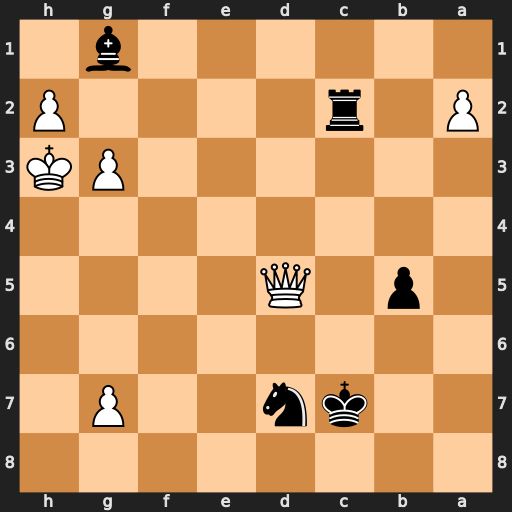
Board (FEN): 8/2kn2P1/8/1p1Q4/8/6PK/P1r4P/6b1
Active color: b
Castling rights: -
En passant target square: -
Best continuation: Rxh2+ Kg4 Nf6+ Kf5 Nxd5